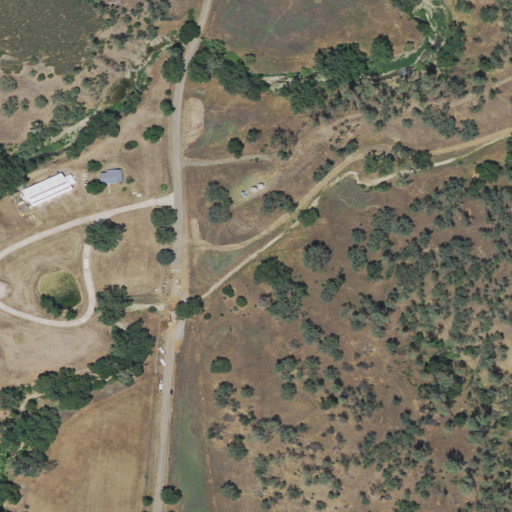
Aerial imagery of valley in California named Toll Canyon containing shrub, grassland, open development, low intensity development, medium intensity development, and evergreen forest